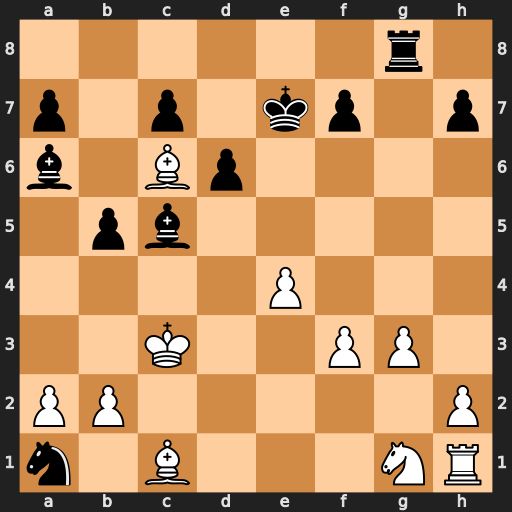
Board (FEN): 6r1/p1p1kp1p/b1Bp4/1pb5/4P3/2K2PP1/PP5P/n1B3NR
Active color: w
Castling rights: -
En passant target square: -
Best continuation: b4 Bxb4+ Kxb4